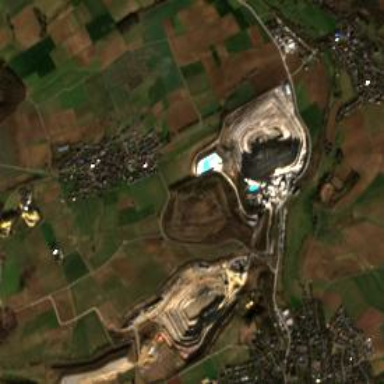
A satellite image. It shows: Quarry area.